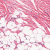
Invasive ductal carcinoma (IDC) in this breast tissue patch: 0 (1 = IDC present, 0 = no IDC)